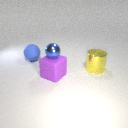
large purple rubber cube in front of large blue rubber sphere